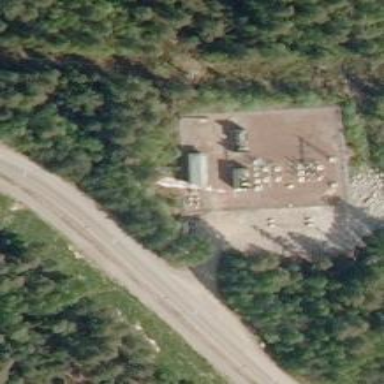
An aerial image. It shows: Communication mast tower.